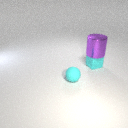
small cyan rubber cube behind small cyan rubber sphere